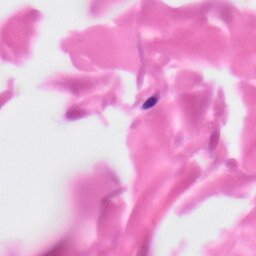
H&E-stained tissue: Skin